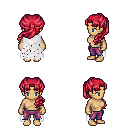
a pixel art fantasy rpg character, female body template, human, tanned skin, white tattered cape, magenta pants, ruby red princess hairstyle, four views (front, back, left, right), 2x2 character sprite sheet, small pixel art, hard edges, no anti-aliasing